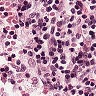
Metastatic tissue present: no